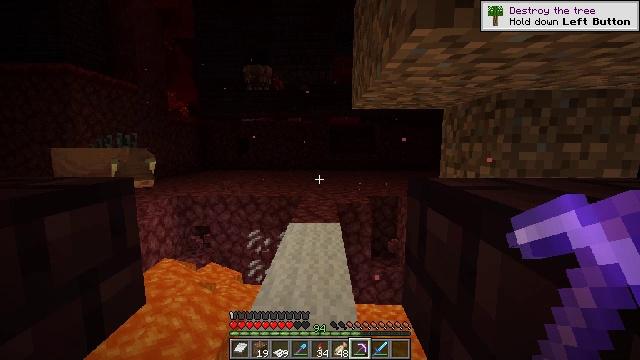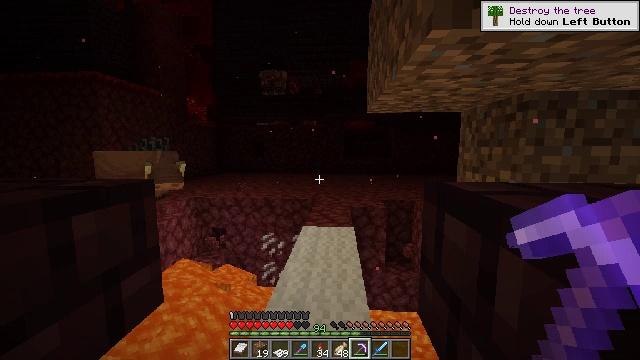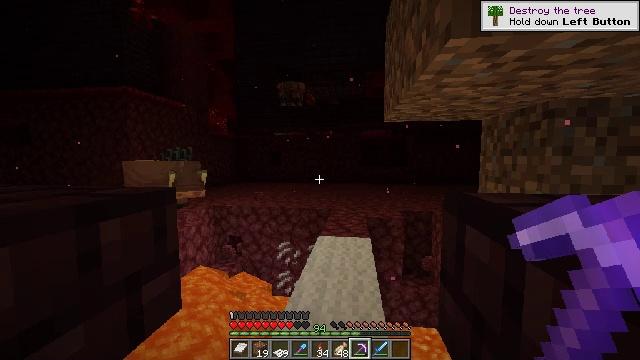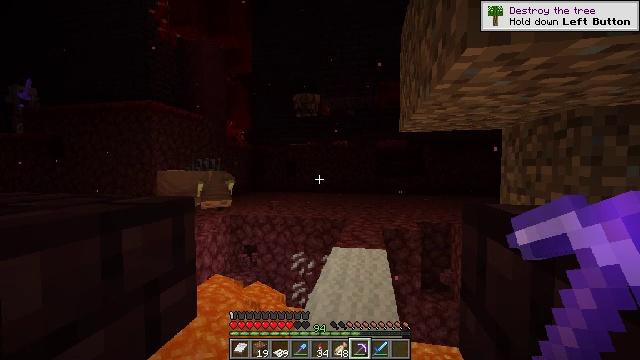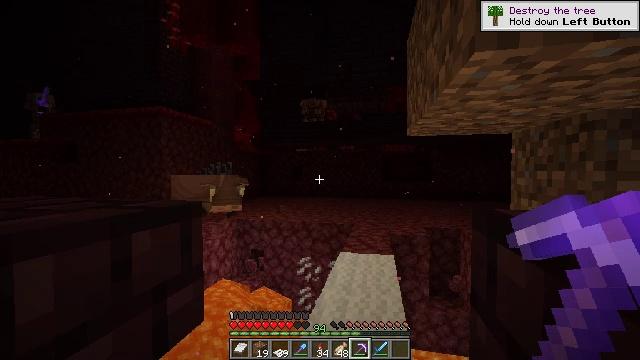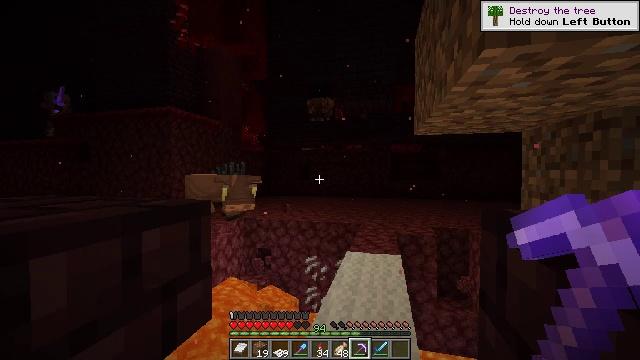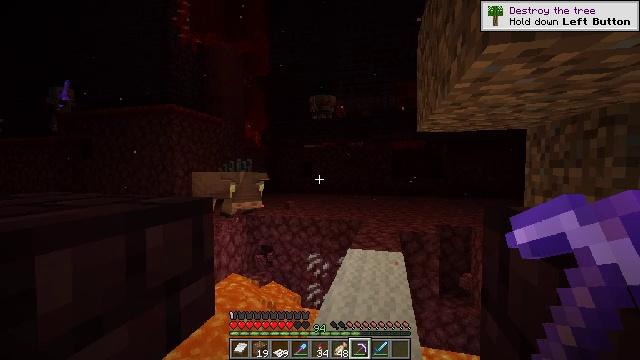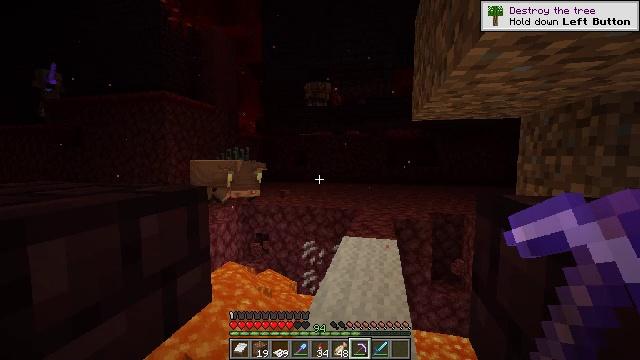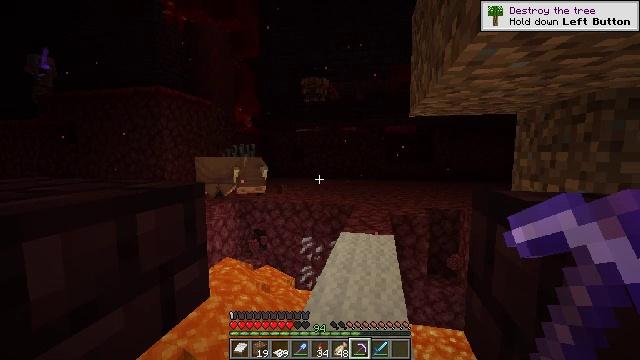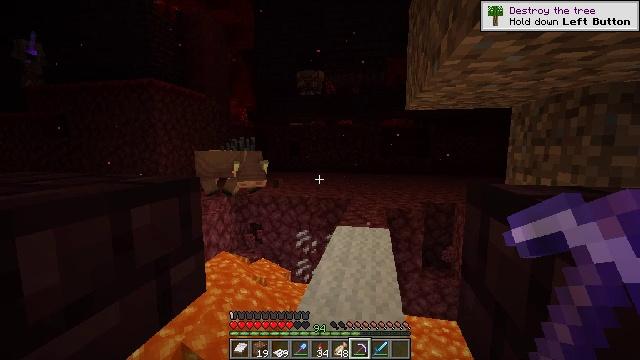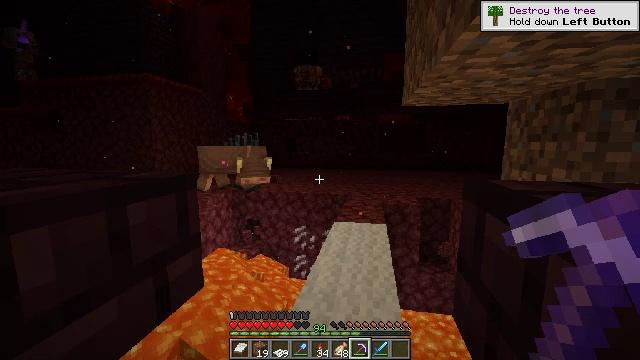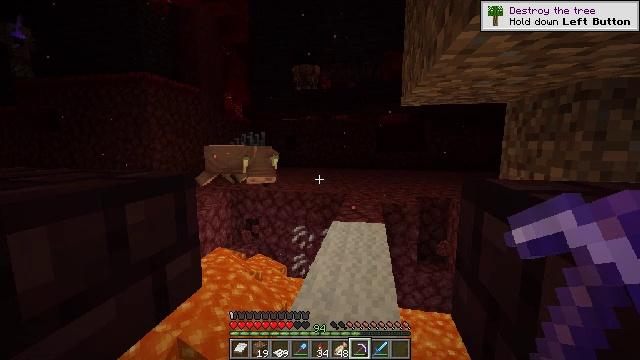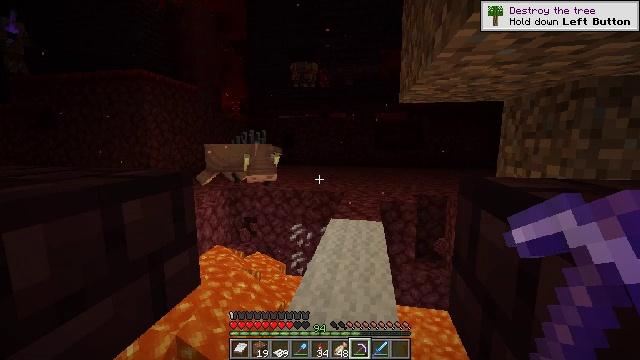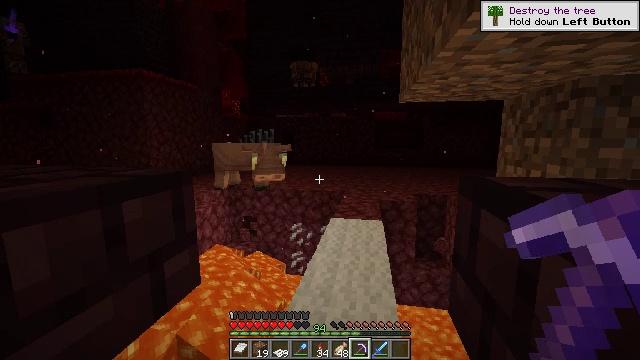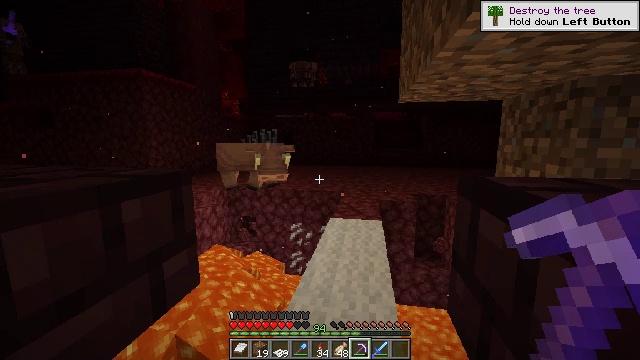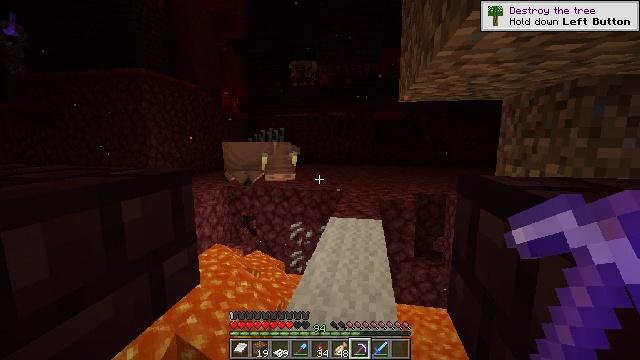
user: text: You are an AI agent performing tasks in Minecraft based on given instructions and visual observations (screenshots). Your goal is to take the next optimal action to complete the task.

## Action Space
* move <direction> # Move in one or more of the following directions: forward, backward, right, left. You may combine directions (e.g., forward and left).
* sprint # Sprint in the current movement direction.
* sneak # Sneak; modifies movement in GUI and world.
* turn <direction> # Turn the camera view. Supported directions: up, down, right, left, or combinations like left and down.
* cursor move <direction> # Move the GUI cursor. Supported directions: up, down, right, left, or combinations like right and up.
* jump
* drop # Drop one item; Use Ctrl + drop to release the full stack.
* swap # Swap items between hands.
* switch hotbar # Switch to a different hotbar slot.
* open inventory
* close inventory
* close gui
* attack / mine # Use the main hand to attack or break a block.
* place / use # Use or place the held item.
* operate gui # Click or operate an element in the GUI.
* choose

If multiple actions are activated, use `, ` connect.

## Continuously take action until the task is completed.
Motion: motion action
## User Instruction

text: Kill hostile creatures.
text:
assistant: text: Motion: turn left
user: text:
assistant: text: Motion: turn left and up
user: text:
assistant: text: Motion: turn left and up
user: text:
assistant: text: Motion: turn left and up
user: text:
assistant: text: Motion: turn left
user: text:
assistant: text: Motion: no_op
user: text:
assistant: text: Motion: turn right and down
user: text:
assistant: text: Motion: no_op
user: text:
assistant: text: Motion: turn down
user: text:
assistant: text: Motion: no_op
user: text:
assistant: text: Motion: no_op
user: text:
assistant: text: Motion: no_op
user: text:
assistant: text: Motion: no_op
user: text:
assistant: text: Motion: no_op
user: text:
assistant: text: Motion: no_op
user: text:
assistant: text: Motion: no_op
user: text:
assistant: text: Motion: no_op
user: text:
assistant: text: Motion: no_op
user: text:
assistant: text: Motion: no_op
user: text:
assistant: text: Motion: no_op
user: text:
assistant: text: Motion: turn right
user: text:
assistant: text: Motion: turn right
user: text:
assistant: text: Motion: no_op
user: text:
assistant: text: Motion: no_op
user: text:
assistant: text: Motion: no_op
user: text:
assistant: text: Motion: no_op
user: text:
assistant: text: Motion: no_op
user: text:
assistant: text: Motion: no_op
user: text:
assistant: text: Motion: no_op
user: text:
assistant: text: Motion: no_op